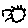
Label: sun